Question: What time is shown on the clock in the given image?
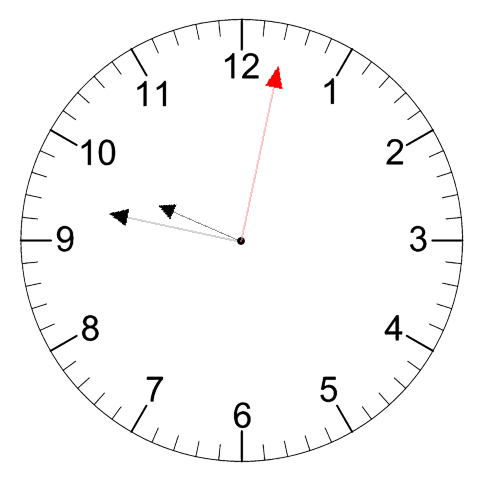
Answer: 09:47:02